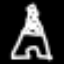
Label: The Eiffel Tower